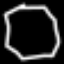
Label: octagon